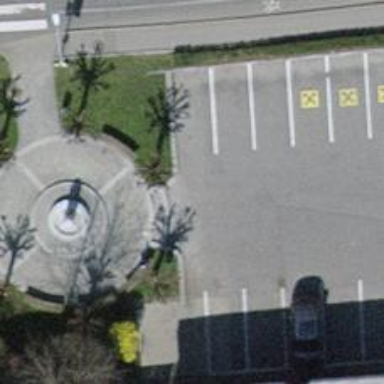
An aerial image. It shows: Asphalt parking aisle road for service vehicles.